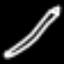
Label: pencil